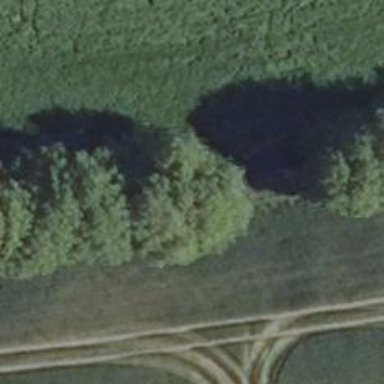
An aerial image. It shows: Row of trees in natural setting.